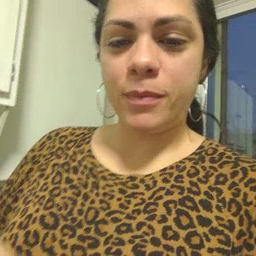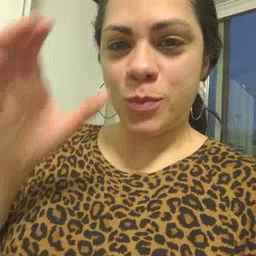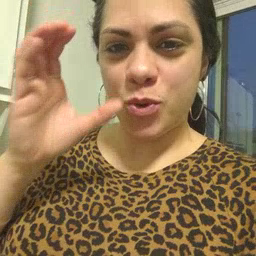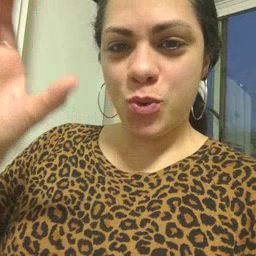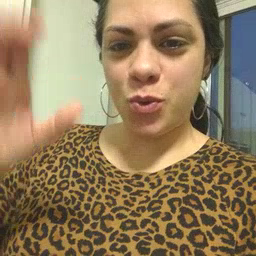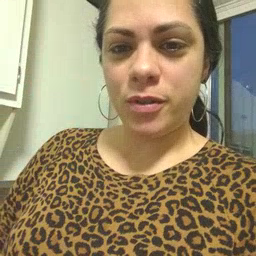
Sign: moon